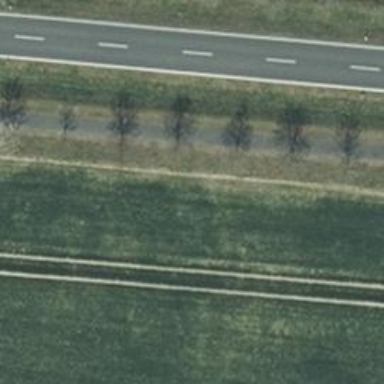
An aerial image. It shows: Deciduous tree with broadleaved leaves.